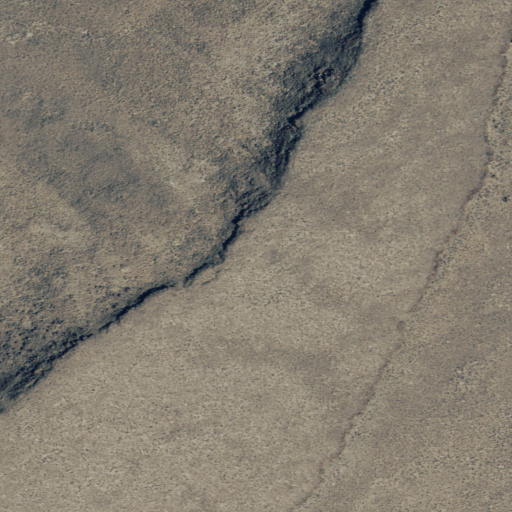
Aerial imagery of cliff(s) in Oregon named Fish Fin Rim containing only shrub